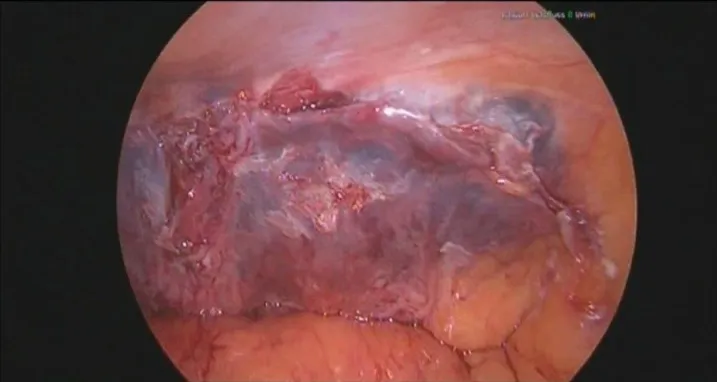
Primary peritoneal closure with LiquiBandFIX8.
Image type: medical_photograph (other_medical_photograph)